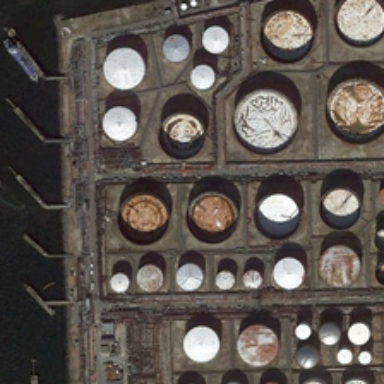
A large number of different sizes of storagetanks beside the sea .